Question: Maven 3.0.5 and Maven 3.2.1
I have a Maven project which is a test library aggregation with the intent that if you depend on that project with a scope of "test" that you can have all of the testing libraries you need.
The issue I am having is that a dependency of one of the included testing libraries is getting included in the WAR of the web project.
The test library aggregation project:
'''
<project ...>
<groupId>com.group</groupId>
<artifactId>test-lib</artifactId>
<name>test-lib</name>
<version>1.0.0-SNAPSHOT</version>
<dependencies>
<dependency>
<groupId>junit</groupId>
<artifactId>junit</artifactId>
<version>4.12</version>
</dependency>
<dependency>
<groupId>org.easymock</groupId>
<artifactId>easymock</artifactId>
<version>3.3.1</version>
</dependency>
<dependency>
<groupId>org.apache.directory.server</groupId>
<artifactId>apacheds-test-framework</artifactId>
<version>2.0.0-M19</version>
</dependency>
</dependencies>
</project>
'''
The web project:
'''
<project ...>
<groupId>com.group</groupId>
<artifactId>web-project</artifactId>
<packaging>war</packaging>
<name>web-project</name>
<version>1.0.0-SNAPSHOT</version>
<dependencies>
<dependency>
<groupId>com.group</groupId>
<artifactId>test-lib</artifactId>
<version>1.0.0-SNAPSHOT</version>
<scope>test</scope>
</dependency>
<dependency>
<groupId>commons-fileupload</groupId>
<artifactId>commons-fileupload</artifactId>
<version>1.1.1</version>
</dependency>
</dependencies>
</project>
'''
In the web project I am depending on test-lib with a scope of "test". When I look at the dependency hierarchy, all the sub-dependencies of test-lib correctly have a scope of "test".
apacheds-test-framework depends on commons-io 2.4 and commons-fileupload depends on commons-io 1.1.
What I am expecting to happen is that commons-io 2.4 is used only for testing and when the WAR is built, only common-io 1.1 is included in the archive. But what is actually happening is that commons-io 2.4 AND commons-io 1.1 are included in the WAR.

I cannot simply exclude commons-io from test-lib in web-project because test-lib needs 2.4, I cannot upgrade the version of commons-fileupload at this time, and I cannot allow both JARs to be packaged in the WAR.
This seems to be a bug in the way Maven handles trasitive dependencies in some cases. This is not the first time I have had Maven not trasitively test-scope dependencies of test-scoped dependencies. I am at a loss for what to do here.
Thanks in advance.
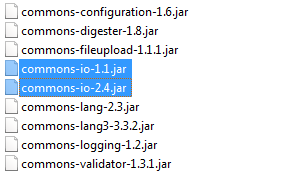
Answer: Strangely, after cleaning my workspace. The problem stopped and I only had commons-io 1.1 in the WAR.